【题型】填空题　【知识点】解析几何　【难度】easy
舒腾尺是荷兰数学家舒腾(1615-1660)设计的一种作图工具，如图，\(O\) 是滑槽 \(AB\) 的中点，短杆 \(ON\) 可绕 \(O\) 转动，长杆 \(MN\) 通过 \(N\) 处的铰链与 \(ON\) 连接，\(MN\) 上的栓子 \(D\) 可沿滑槽 \(AB\) 滑动，当点 \(D\) 在滑槽 \(AB\) 内作往复移动时，带动点 \(N\) 绕 \(O\) 转动，点 \(M\) 也随之而运动，记点 \(N\) 的运动轨迹为 \(C_1\)，点 \(M\) 的运动轨迹为 \(C_2\). 以 \(O\) 为坐标原点，\(\overrightarrow{OB}\) 方向为 \(x\) 轴正方向，如图建立平面直角坐标系，若 \(ON = DN = 1\)，\(MN = 3\)，且 \(AB \ge 4\)，则 \(C_1\) 的方程为 \underline{\quad\quad}.

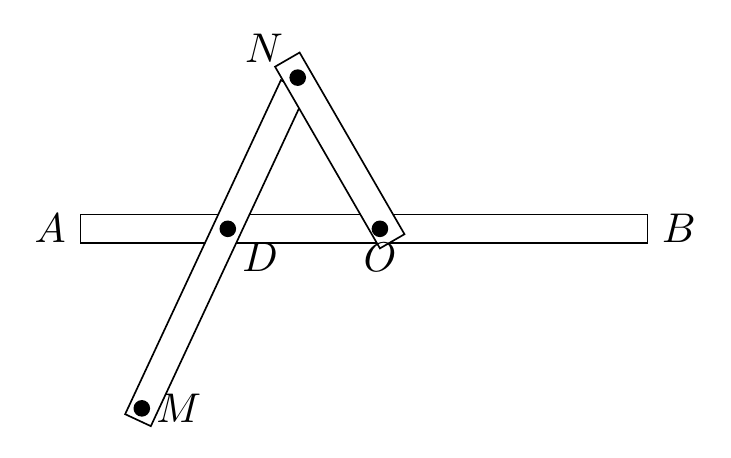
【解答】
【答案】\(x^2 + y^2 = 1\).

【解析】如图，以 \(AB\) 滑槽所在的直线为 \(x\) 轴，\(O\) 为坐标原点建立平面直角坐标系，

因为 \(ON = 1\)，所以点 \(N\) 的运动轨迹 \(C_1\) 是以 \(O\) 为圆心，1 为半径的圆，

则其方程为 \(x^2 + y^2 = 1\).

故答案为：\(x^2 + y^2 = 1\).

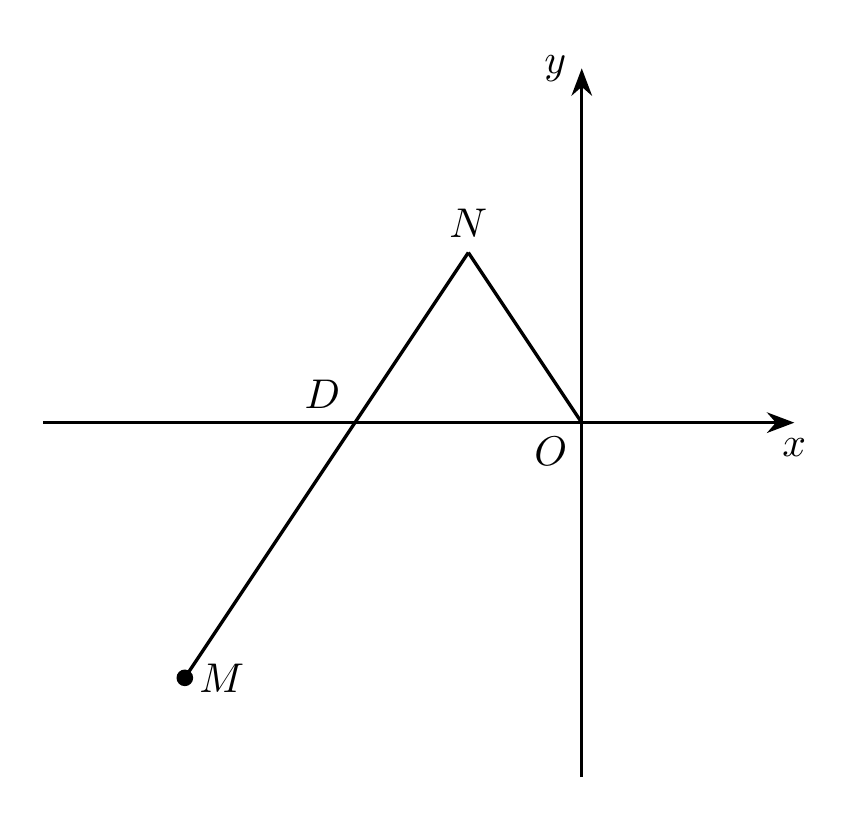